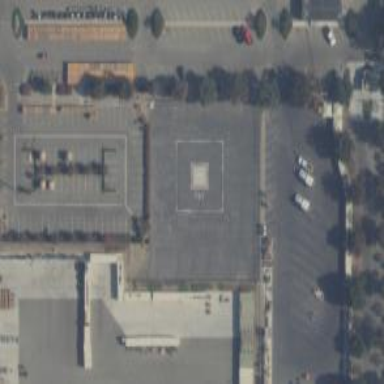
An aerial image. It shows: Image showing helipad at airport.